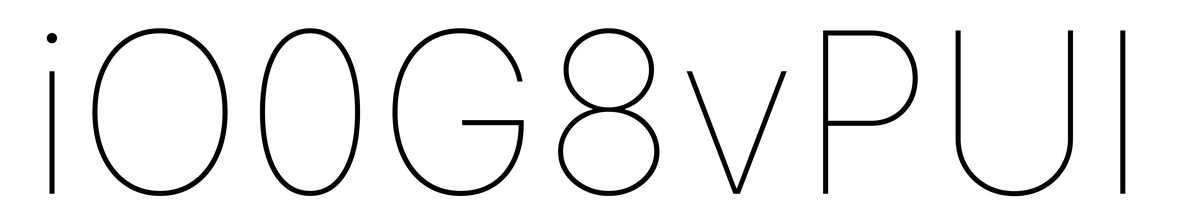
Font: Inter_Thin